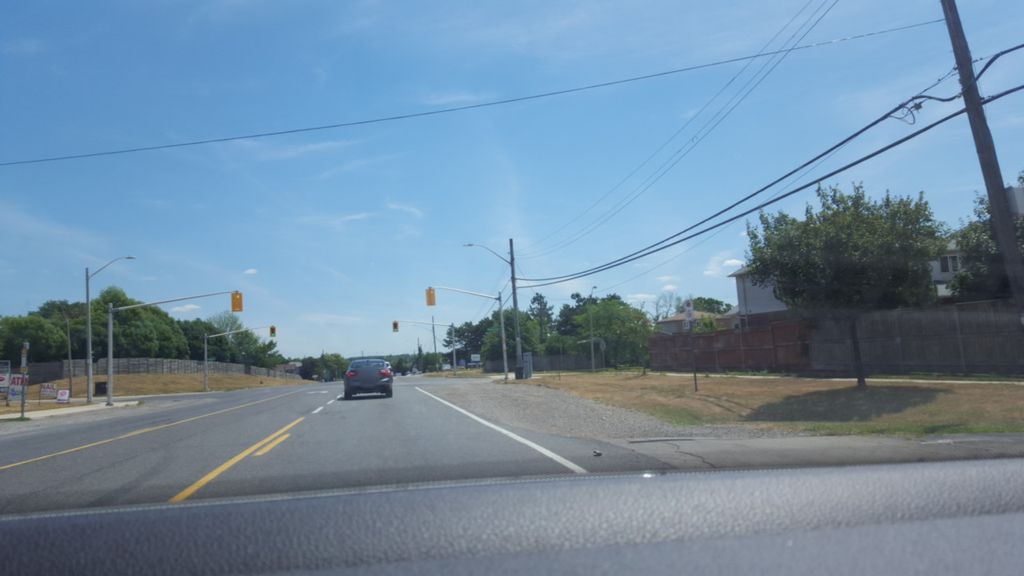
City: hamilton